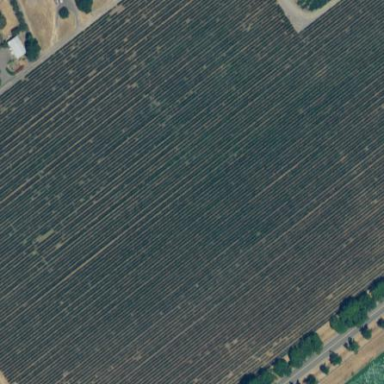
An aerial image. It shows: Vineyard growing grapes.